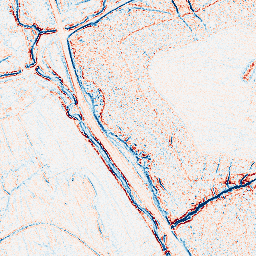
Category: edge_preserving
Decomposition family: bilateral
Decomposition parameters: d: 5
sigma_color: 50
sigma_space: 75
Upsampling method: cubic_catmull_rom
Upsampling parameters: scale: 2
Upsampling scale: 2